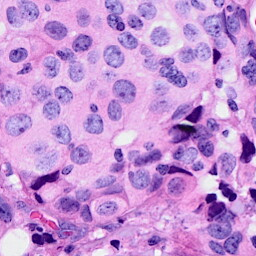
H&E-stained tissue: Breast